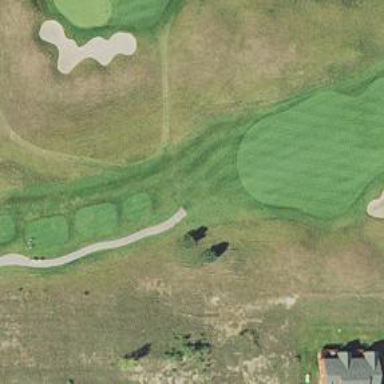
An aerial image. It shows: Area with grass used as rough in golf course.